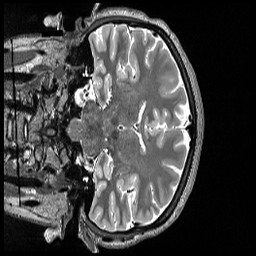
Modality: T2w
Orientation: coronal
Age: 22
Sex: female
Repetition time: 3.2 s
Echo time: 0.563 s